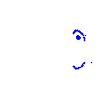
Particle: proton